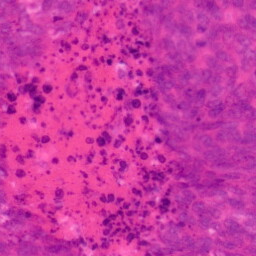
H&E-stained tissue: Colon